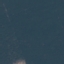
Land use / land cover class: Forest